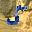
Label: 5